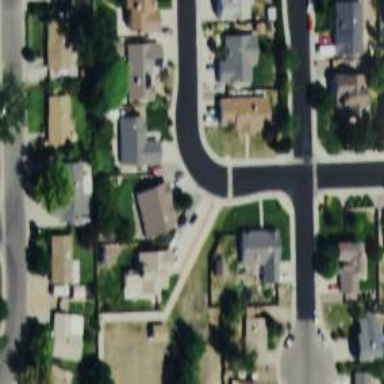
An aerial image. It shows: Residential road with asphalt surface and separate sidewalk.